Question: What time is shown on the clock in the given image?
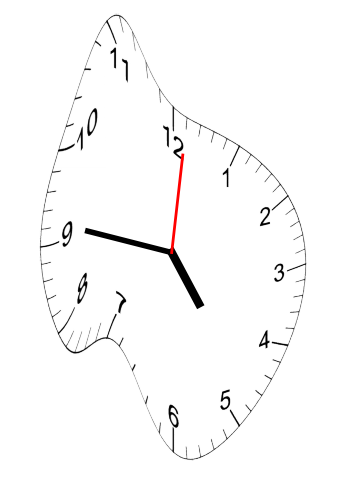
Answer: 04:46:01